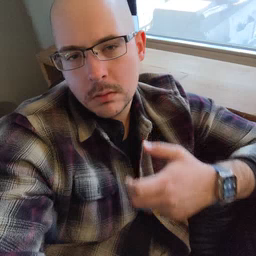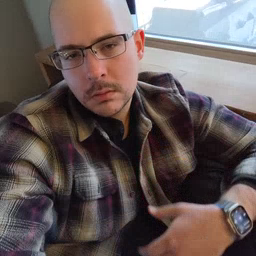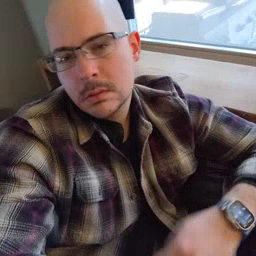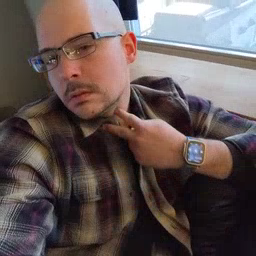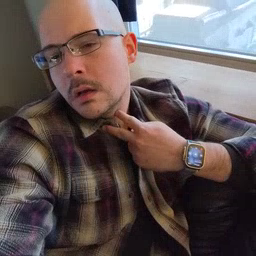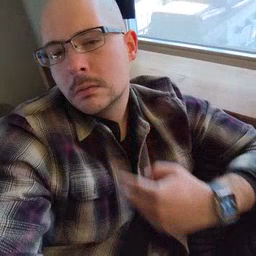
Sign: stuck